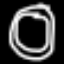
Label: donut